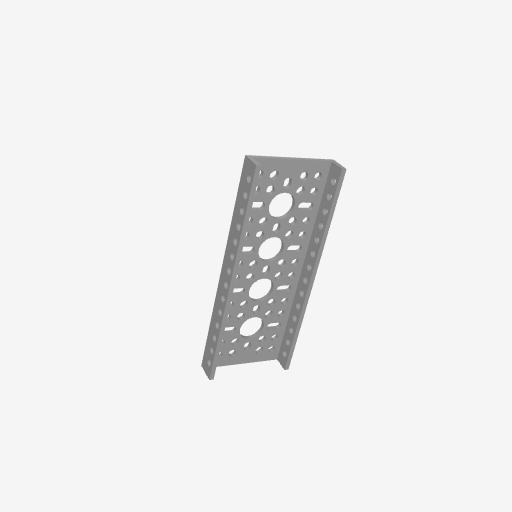
Part: LowSideUChannel4H